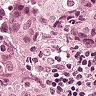
Metastatic tissue present: yes